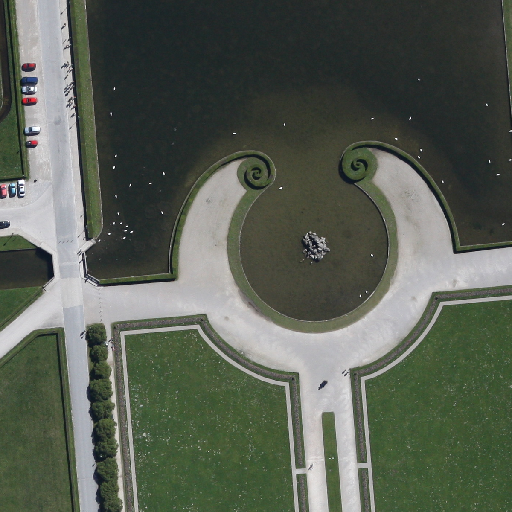
Referring expression: light-duty vehicle in the parking area